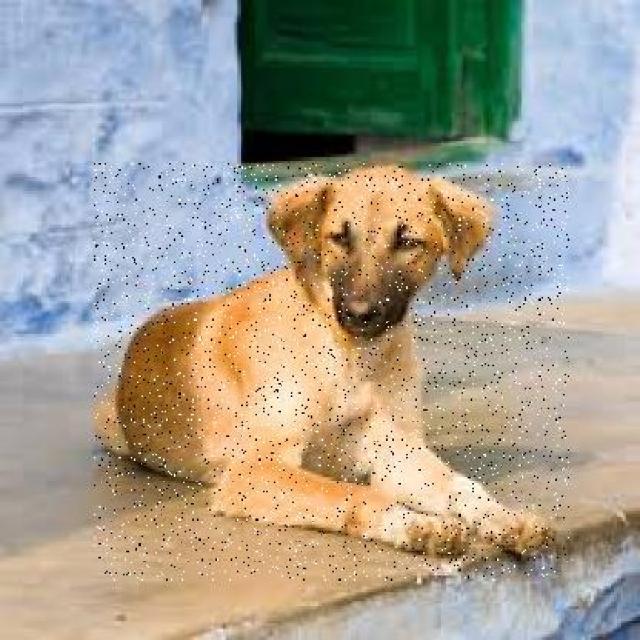
Healthy canine skin — no visible lesions, inflammation, or abnormalities. The skin and coat appear normal.